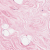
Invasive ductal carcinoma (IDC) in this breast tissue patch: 0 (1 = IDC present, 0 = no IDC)